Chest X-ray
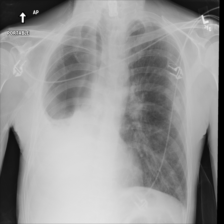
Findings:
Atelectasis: positive
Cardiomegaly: negative
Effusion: negative
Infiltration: negative
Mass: negative
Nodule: negative
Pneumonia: negative
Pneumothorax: positive
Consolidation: negative
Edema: negative
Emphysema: negative
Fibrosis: negative
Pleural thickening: negative
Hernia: negative